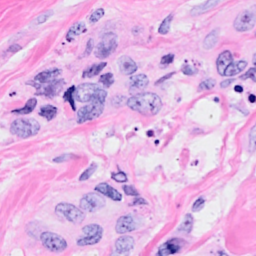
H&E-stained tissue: Breast